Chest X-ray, AP view. Patient: 37 years old, sex F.
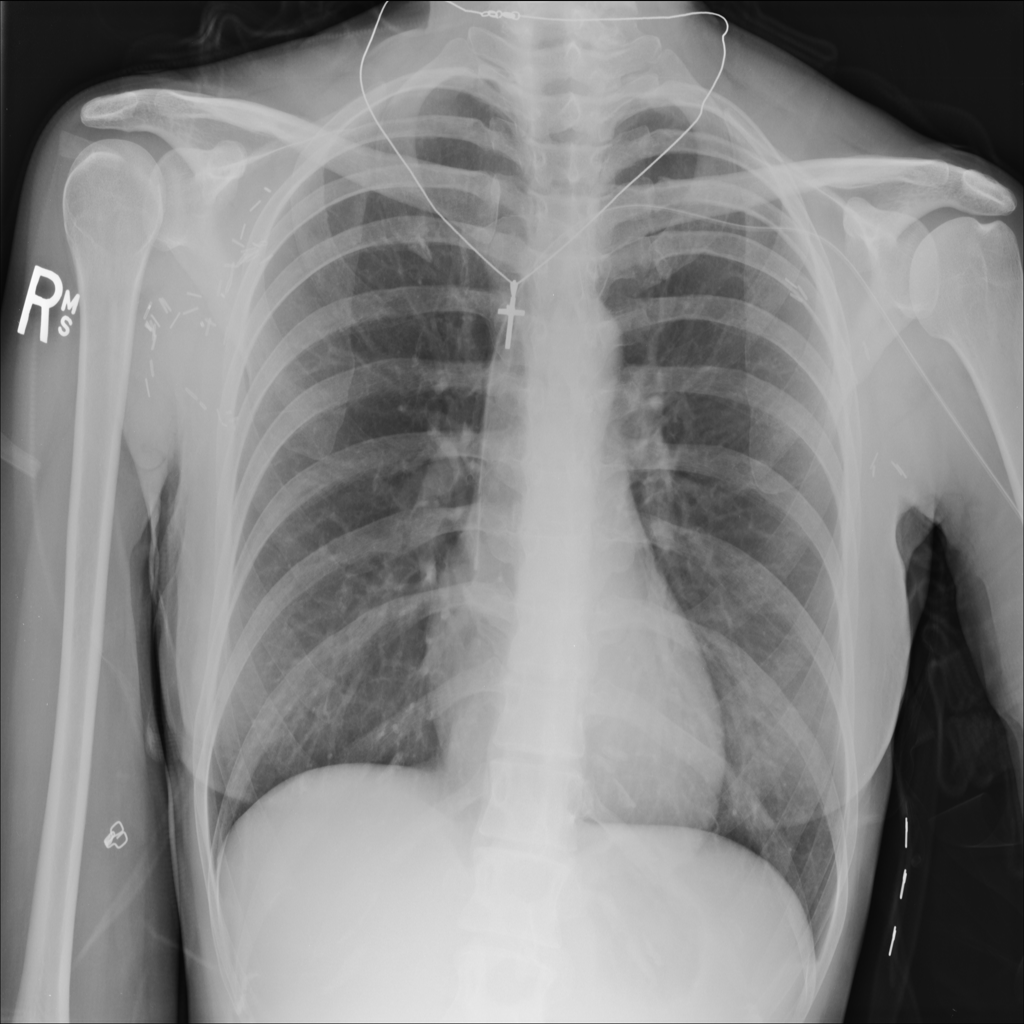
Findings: No Finding